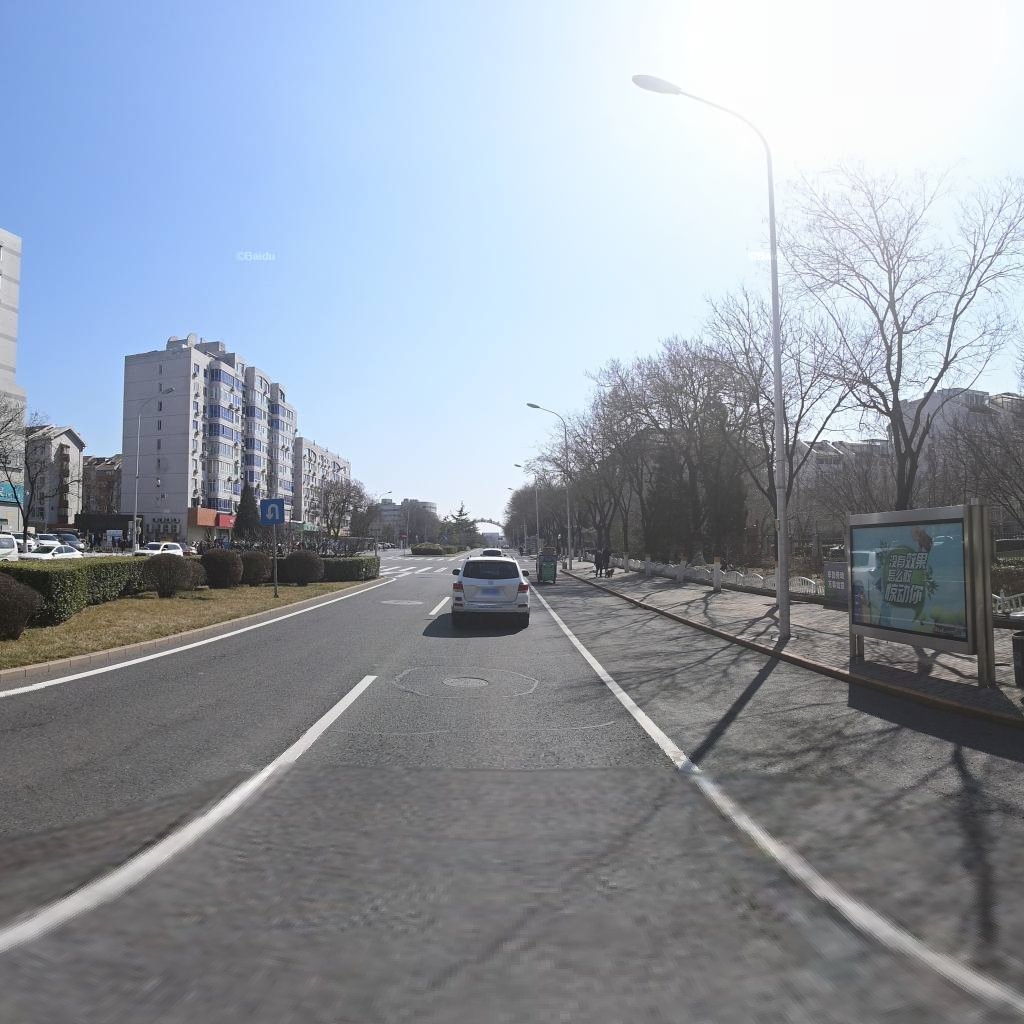
Region: Haidian
Road damage annotations: transverse patch, manhole cover, manhole cover